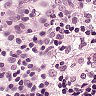
Metastatic tissue present: yes